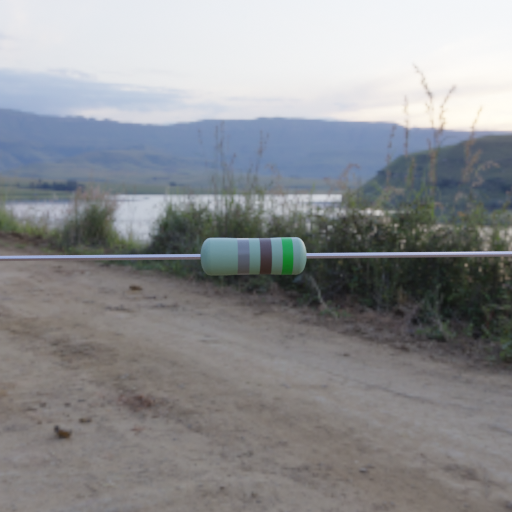
Resistor colour bands (in order): gray, brown, green